Question: I currently display the form with print details tool tip. I did atmost when i working in localhost (xampp) everything seems printing details tool tip aligned perfect, when i check in live that printing details tool tip is not showing properly.
I am not sure where i did the mistake.
Here is the Screenshot in localhost.

But in a live site <URL>
is not working properly. Any suggestion would be great.
Thanks,
vicky
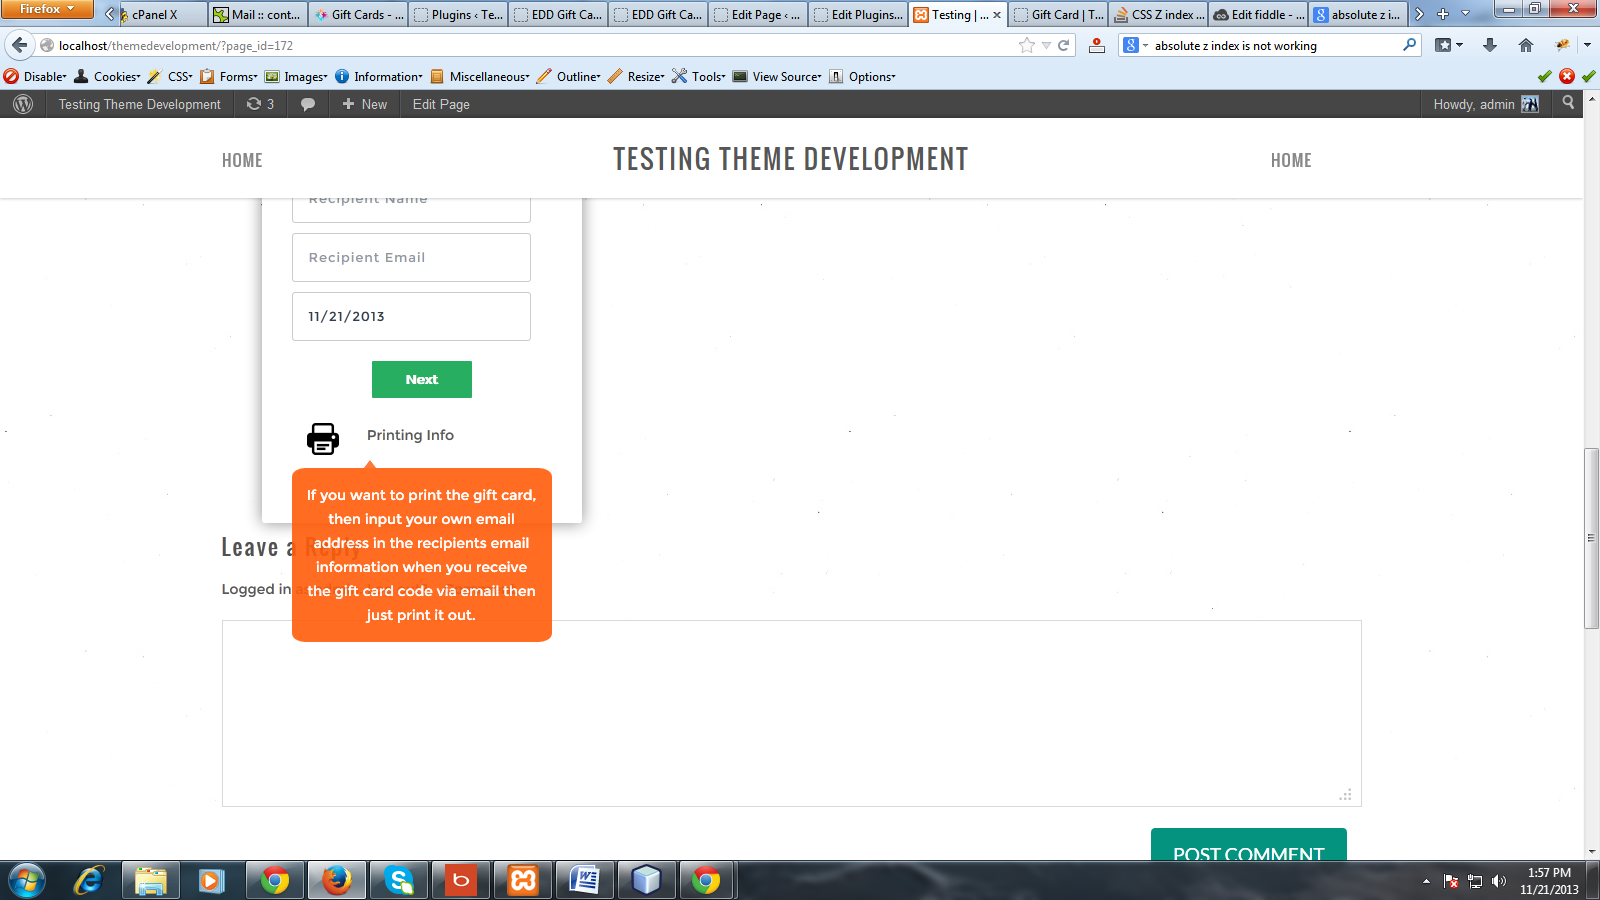
Answer: try this:
'''
#main-content .entry-content {
overflow: visible; /* changed */
padding: 20px 0;
}
'''
it is better that you change '#print:hover+#tool_tip' to this:
'''
#print:hover+#tool_tip, #tool_tip:hover { /* <<<--- change is here */
display: block;
background-color: #FF5C0A;
color: #FFFFFF;
}
'''